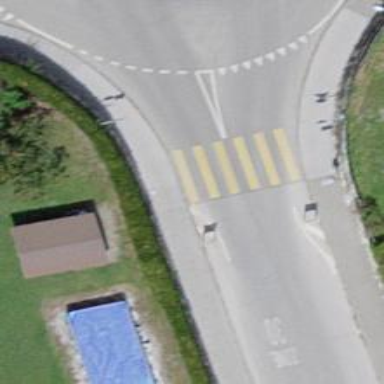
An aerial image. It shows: Marked crossing on the road.